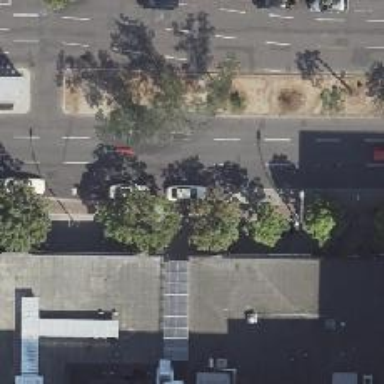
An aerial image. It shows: Taxi stand.